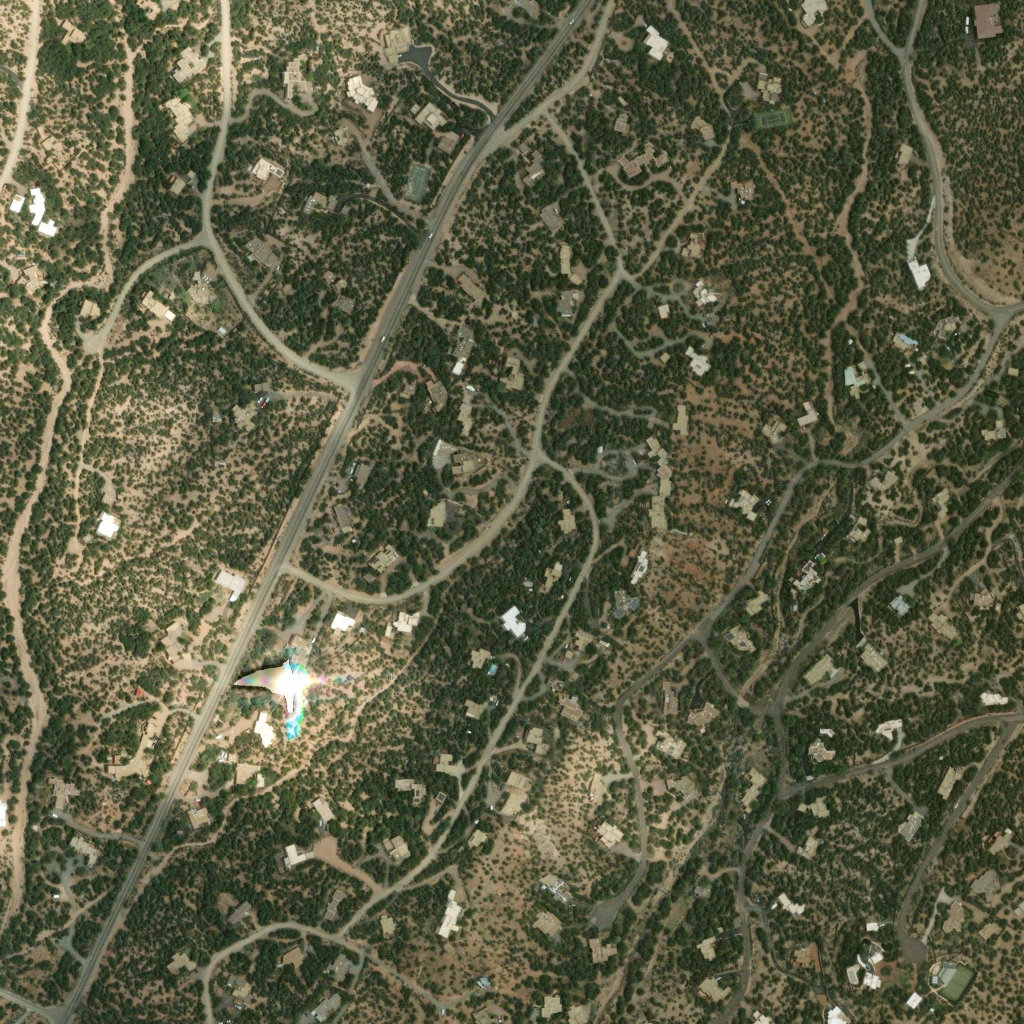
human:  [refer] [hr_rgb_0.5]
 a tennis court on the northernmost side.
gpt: <box>[[74, 10, 77, 12, 0]]</box>